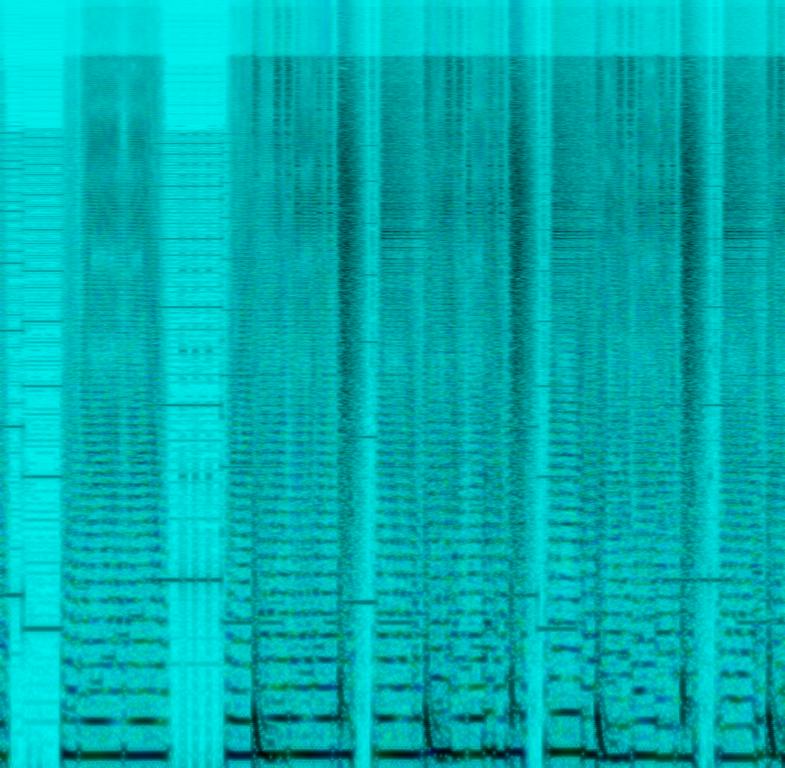
The low quality recording features a punchy kick and snare hits, followed by shimmering hi hats, buzzy synth bass and 8 bit synth lead melody. It sounds groovy, weird and like something you would hear as background music in games.